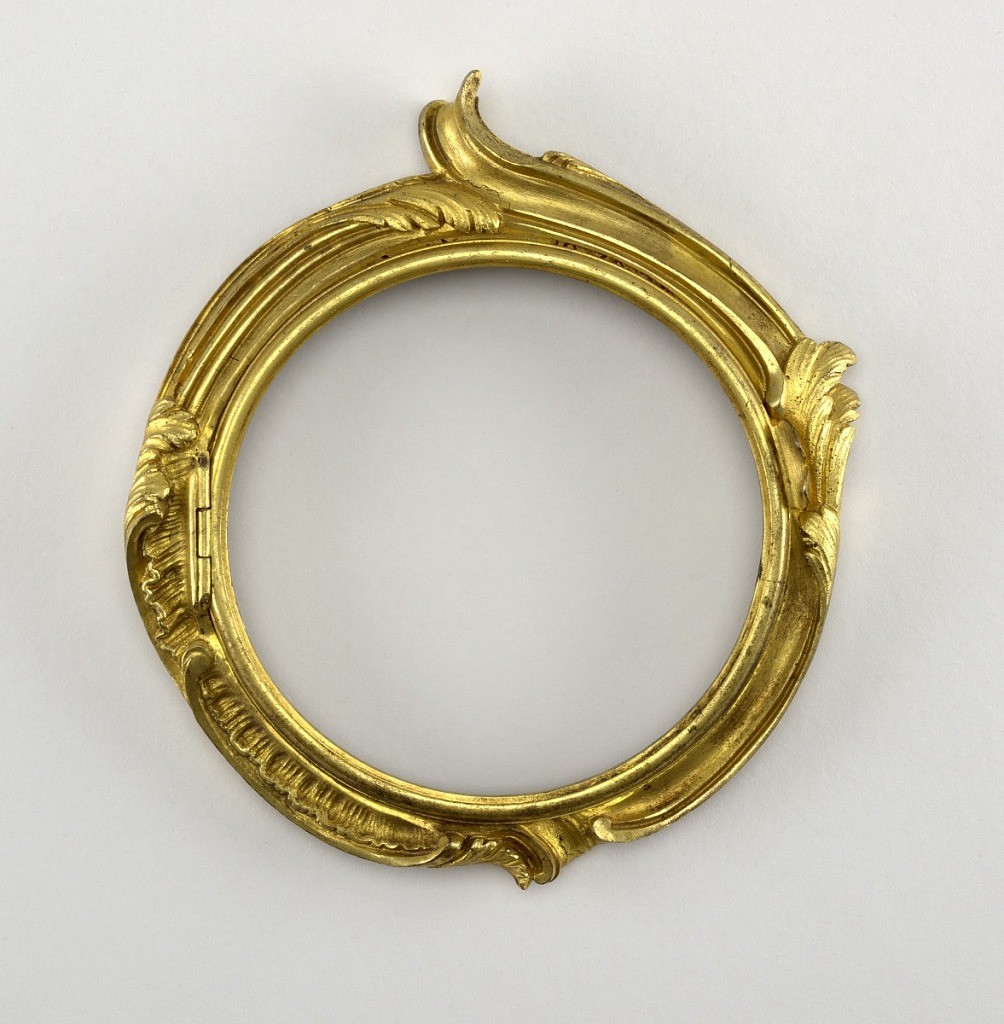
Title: Frame
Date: ca. 1745
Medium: Cast and fire-gilt bronze
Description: Circular, with large rocaille foliation; hinged circular rim on inner circumference for holding glass. Part of a clock.